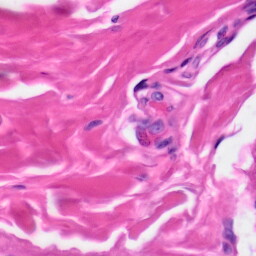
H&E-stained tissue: Skin